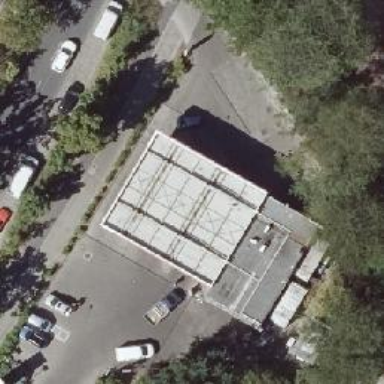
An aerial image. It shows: Fuel station that offers Compressed Natural Gas (CNG).